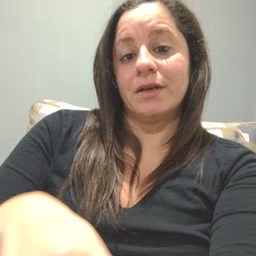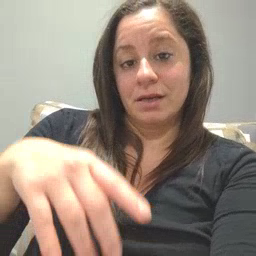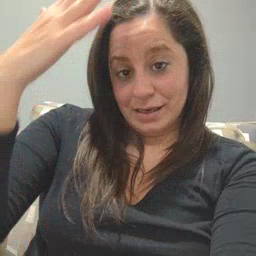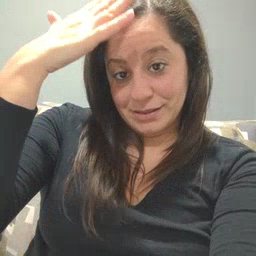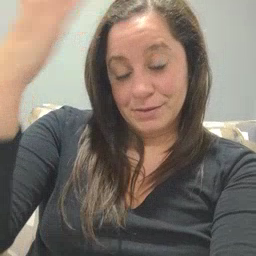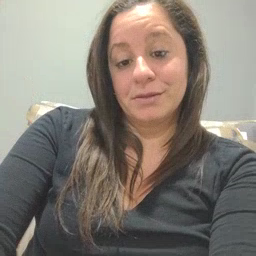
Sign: hat